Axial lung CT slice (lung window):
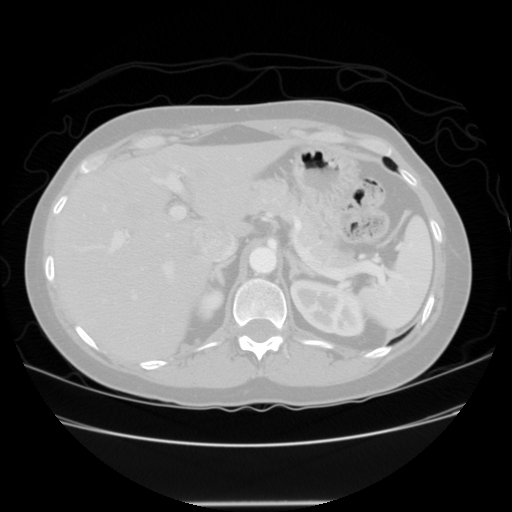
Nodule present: no